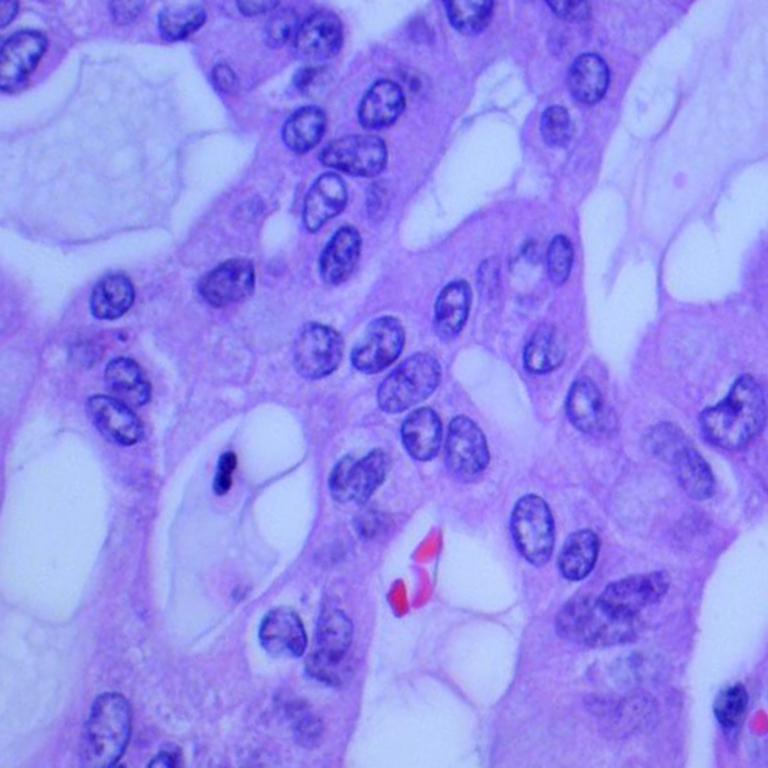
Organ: lung
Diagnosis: adenocarcinomas